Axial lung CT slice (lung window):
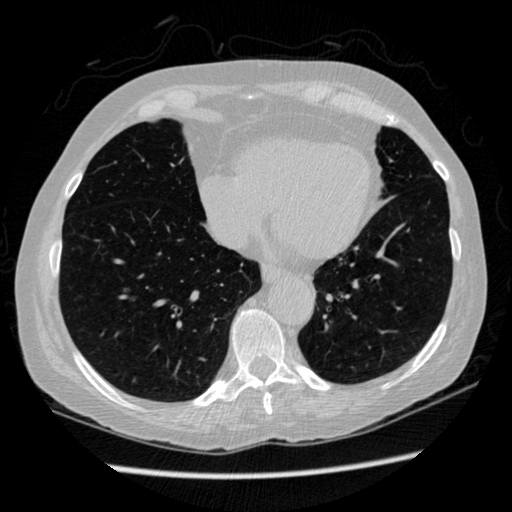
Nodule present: no